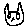
Label: cat